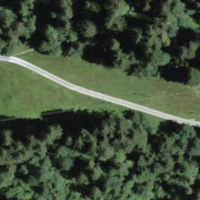
EUNIS habitat code: 24
Species observed at this site:
Aquila chrysaetos